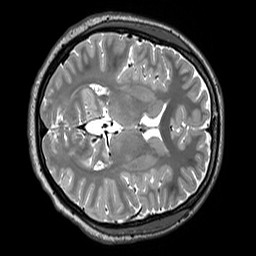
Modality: T2w
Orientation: axial
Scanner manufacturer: siemens
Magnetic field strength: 3 T
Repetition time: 3.2 s
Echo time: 0.406 s